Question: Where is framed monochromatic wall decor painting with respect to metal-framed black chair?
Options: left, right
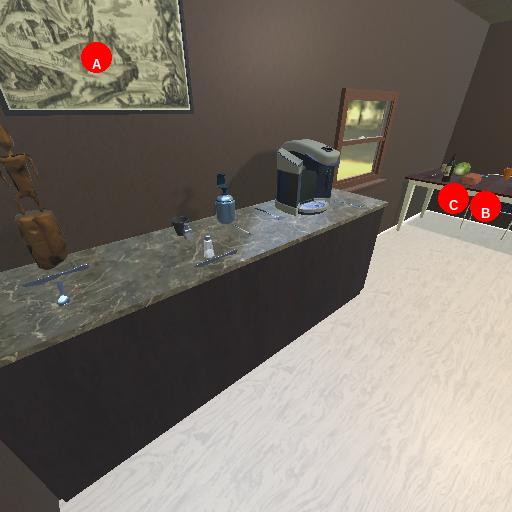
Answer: left